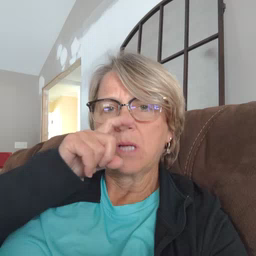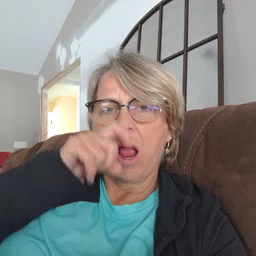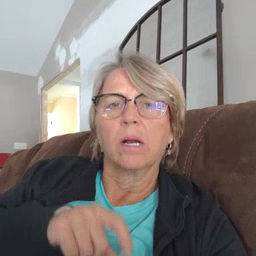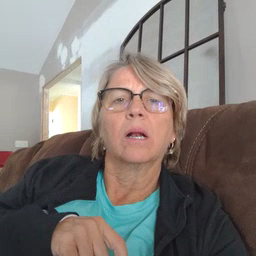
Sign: doll